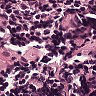
Metastatic tissue present: no